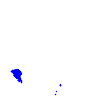
Particle: electron